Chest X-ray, PA view. Patient: 26 years old, sex M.
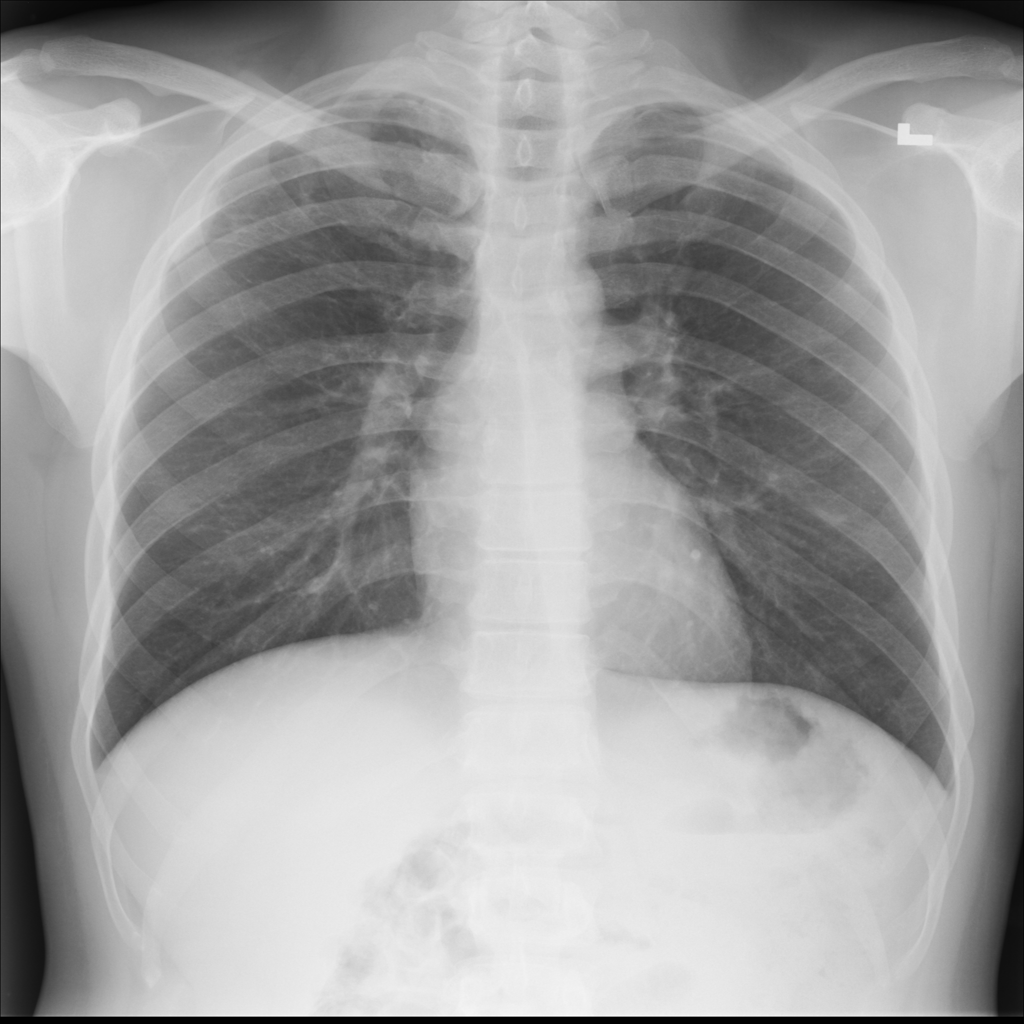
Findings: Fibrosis